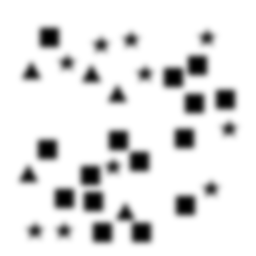
Squares: 15
Triangles: 5
Stars: 10
Total shapes: 30